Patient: sex M, age 31
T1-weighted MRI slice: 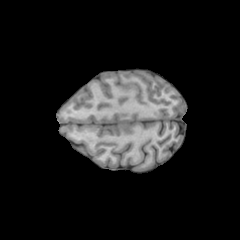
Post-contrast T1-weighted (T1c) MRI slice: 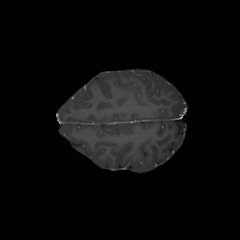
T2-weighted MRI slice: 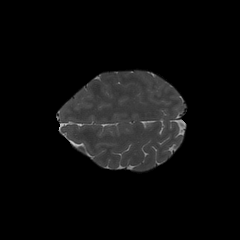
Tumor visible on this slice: no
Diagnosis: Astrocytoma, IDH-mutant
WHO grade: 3